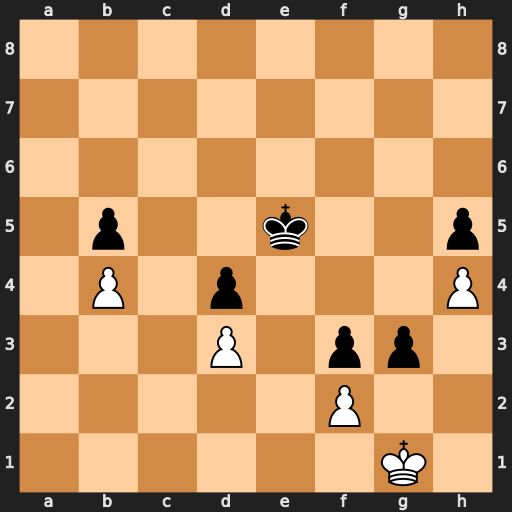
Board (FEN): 8/8/8/1p2k2p/1P1p3P/3P1pp1/5P2/6K1
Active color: w
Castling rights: -
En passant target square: -
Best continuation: fxg3 Kf5 Kf1